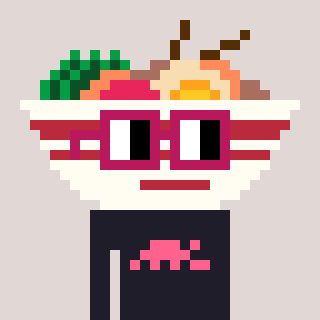
a pixel art character with square dark red glasses, a noodles-shaped head and a grayscale-colored body on a warm background